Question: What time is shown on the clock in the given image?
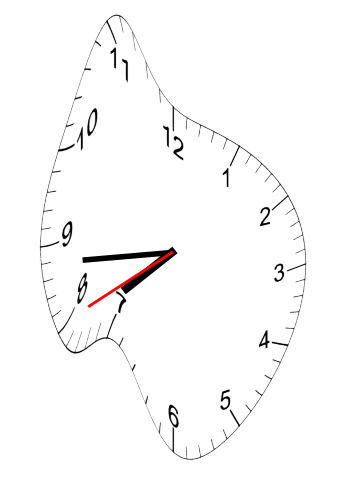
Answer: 07:43:40